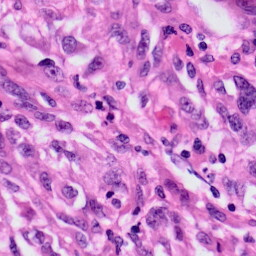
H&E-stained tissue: Skin